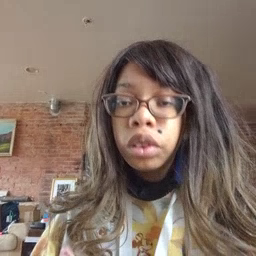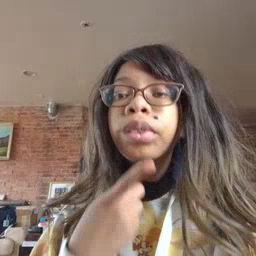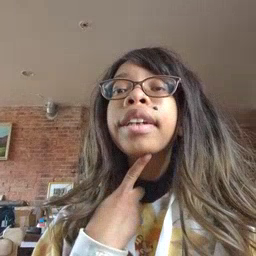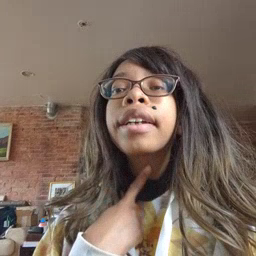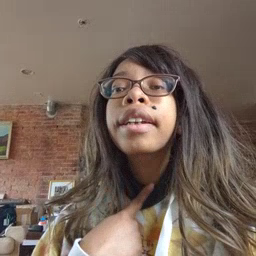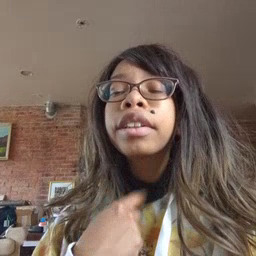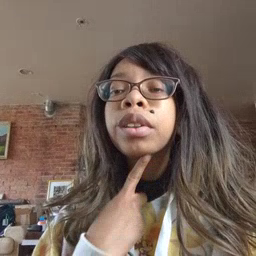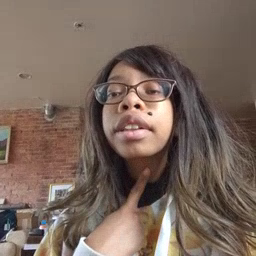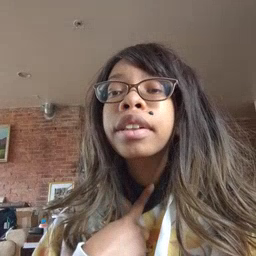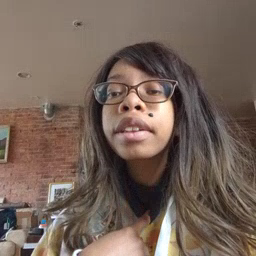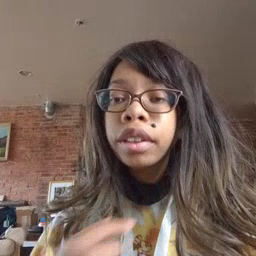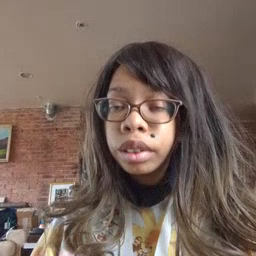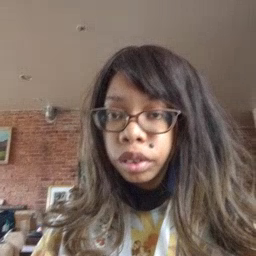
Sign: thirsty